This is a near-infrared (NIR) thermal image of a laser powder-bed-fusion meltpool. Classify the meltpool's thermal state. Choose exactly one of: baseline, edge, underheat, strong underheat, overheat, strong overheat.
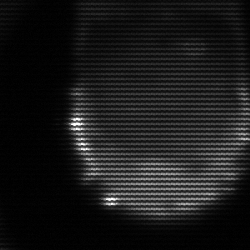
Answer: edge